Question: I am trying to do Triple DES encryption of text file input.txt and save encrypted data to output.txt. Then again in same program, I am decrypting the output.txt and saving it to recovered.txt.
The encryption works. But recovered.txt is not getting exact output as input.txt
What am I doing wrong here ?
Screen-shot contains example input/output

Here is my code
'''
#include <openssl/des.h>
#include <stdio.h>
#include <stdlib.h>
#include <string.h>
#define DES_BLOCK_SIZE 8
FILE *fp;
FILE *rp;
FILE *op;
size_t count;
char * buffer;
int bytes_read, bytes_written;
unsigned char indata[DES_BLOCK_SIZE];
unsigned char outdata[DES_BLOCK_SIZE];
DES_cblock cb1 = { 0xAE, 0xAE, 0xAE, 0xAE, 0xAE, 0xAE, 0xAE, 0xAE };
DES_cblock cb2 = { 0xAE, 0xAE, 0xAE, 0xAE, 0xAE, 0xAE, 0xAE, 0xAE };
DES_cblock cb3 = { 0xAE, 0xAE, 0xAE, 0xAE, 0xAE, 0xAE, 0xAE, 0xAE };
DES_key_schedule ks1;
DES_key_schedule ks2;
DES_key_schedule ks3;
DES_cblock cblock = { 0x00, 0x00, 0x00, 0x00, 0x00, 0x00, 0x00, 0x00 };
void encrypt(){
DES_set_odd_parity(&cblock);
fp=fopen("input.txt","a+b");
op=fopen("output.txt","w");
if (fp==NULL) {fputs ("File error",stderr); exit (1);}
if (op==NULL) {fputs ("File error",stderr); exit (1);}
while (1) {
bytes_read = fread(indata, 1, DES_BLOCK_SIZE, fp);
DES_ede3_cbc_encrypt(indata, outdata, DES_BLOCK_SIZE, &ks1, &ks2, &ks3,&cblock, 1);
bytes_written = fwrite(outdata, 1, bytes_read, op);
if (bytes_read < DES_BLOCK_SIZE)
break;
}
fclose (fp);
fclose (op);
free (buffer);
}
void decrypt(){
//Opening files where text cipher text is read and the plaintext recovered
memset(cblock,0,sizeof(DES_cblock));
DES_set_odd_parity(&cblock);
rp=fopen("recovered.txt","w");
op=fopen("output.txt","a+b");
if (rp==NULL) {fputs ("File error",stderr); exit (1);}
if (op==NULL) {fputs ("File error",stderr); exit (1);}
//Initializing the encryption KEY
while (1) {
bytes_read = fread(indata, 1, DES_BLOCK_SIZE, op);
DES_ede3_cbc_encrypt(indata, outdata, DES_BLOCK_SIZE, &ks1, &ks2, &ks3, &cblock,0);
bytes_written = fwrite(outdata, 1, bytes_read, rp);
if (bytes_read < DES_BLOCK_SIZE)
break;
}
fclose (rp);
fclose (op);
free (buffer);
}
int main() {
encrypt();
decrypt();
return 0;
}
'''
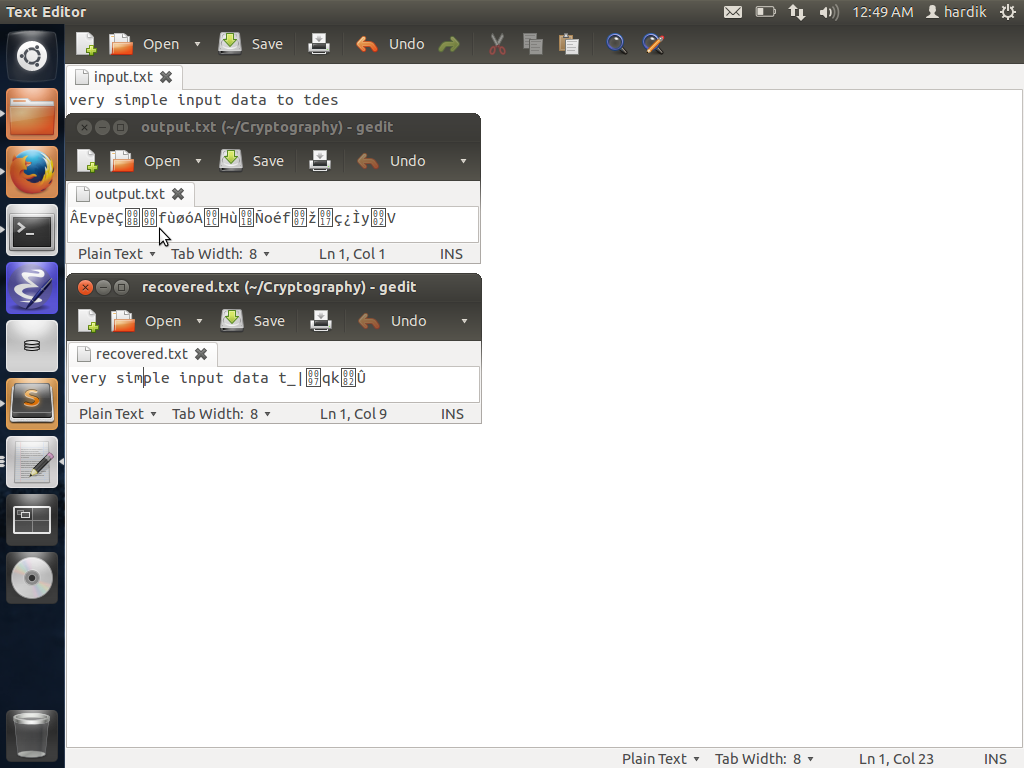
Answer: I think you have side-effect issues as you don't handle the last block correctly if it is not as long as 'DES_BLOCK_SIZE'
I guess:
'''
DES_ede3_cbc_encrypt(indata, outdata, DES_BLOCK_SIZE, // ...
'''
Should be:
'''
DES_ede3_cbc_encrypt(indata, outdata, bytes_read, //...
'''
Indeed when you have 'bytes_read < DES_BLOCK_SIZE', you still asking for encrypting/decrypting a string of size 'DES_BLOCK_SIZE' so you are going out of bounds.
Have a look <URL>: it might help.